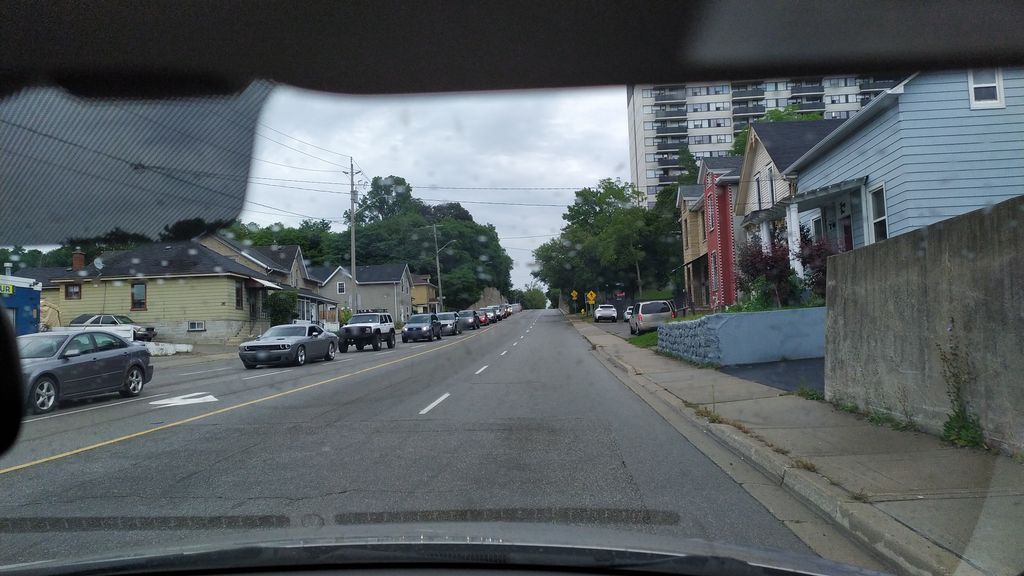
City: kitchener-waterloo